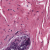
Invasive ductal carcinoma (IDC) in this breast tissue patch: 0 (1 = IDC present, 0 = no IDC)